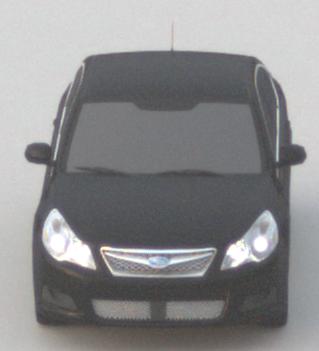
Make: Subaru
Model: Legacy 2.0R
Detailed model: Legacy (IV) Limousine
Model produced from: 2007/09
Model produced until: 2008/10
Doors: 4
Color: black
Road condition: dry road
Daytime: sunrise or sunset
Contrast: low contrast